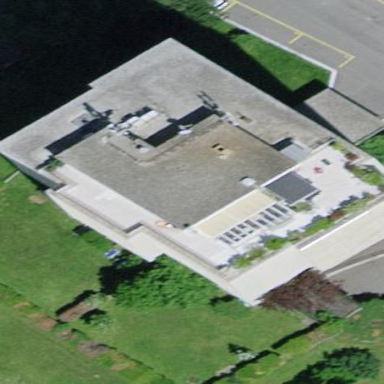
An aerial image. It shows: Building part with flat roof.